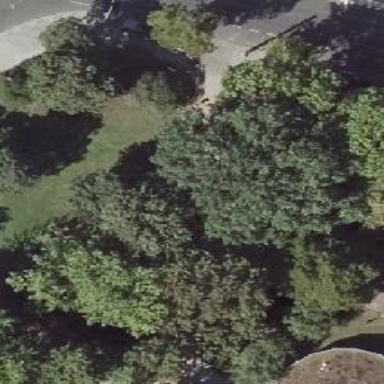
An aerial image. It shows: Natural monument of deciduous broadleaved tree.